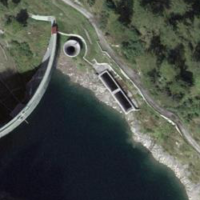
EUNIS habitat code: 31
Species observed at this site:
Saxifraga cotyledon